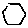
Label: hexagon